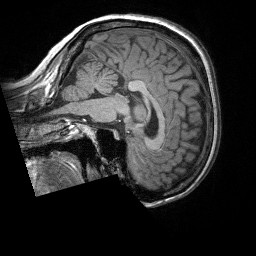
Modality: T1w
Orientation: sagittal
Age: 47
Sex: female
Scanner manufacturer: siemens
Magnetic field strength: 3 T
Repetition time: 1.9 s
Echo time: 0.00252 s